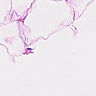
Metastatic tissue present: no